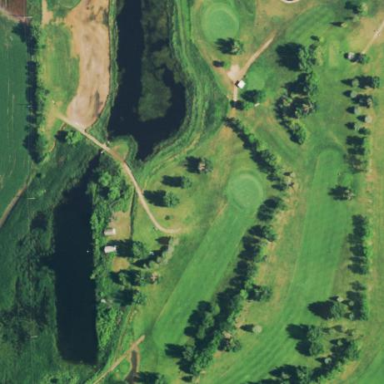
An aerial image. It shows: Scenic golf fairway.